Question: I have something like this:

My css is:
'''
td{
font-size: medium;
font-family: Arial, Helvetica, sans-serif;
color: #271D01;
text-align: justify;
line-height: 1.3em;
font-weight: bold;
font-variant: small-caps;
min-width: 100px;
}
'''
And my gsp:
'''
...
<g:each var="it3" in="${program[it2.id]}">
<td id="c1">
<div id="c1_div"><u><g:formatDate format="HH:mm" date="${it3.prog_start}"/> - <g:formatDate format="HH:mm" date="${it3.prog_end}"/></u></div>
<div>&nbsp;</div>
<div>${it3.prog_title}</div>
</td>
</g:each>
...
'''
How can i fix the hour-range in the div, so that no matter what size 'it3.prog_title' takes, the hour will display always in the same position, and also the title starting in same position. I'm expecting to do this via-css.
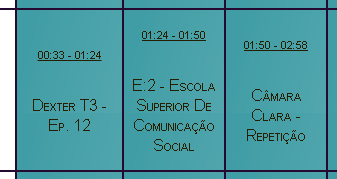
Answer: You would want to set 'vertical-align: top' on your 'TD''s, and then just setup classes for your 'div''s to have a 'margin-top' or 'top' style to get the spacing you want between 'div''s. This would also get rid of your spacer div and use CSS to position it how you want. And while I'm at it, removed the '<u>' tag as well and replaced it with CSS.
'''
td {
font-size: medium;
font-family: Arial, Helvetica, sans-serif;
color: #271D01;
text-align: justify;
line-height: 1.3em;
font-weight: bold;
font-variant: small-caps;
min-width: 100px;
vertical-align: top;
}
.time {
margin-top: 10px;
text-decoration: underline;
}
.title {
margin-top: 20px;
}
'''
'''
...
<g:each var="it3" in="${program[it2.id]}">
<td id="c1">
<div id="c1_div" class="time"><g:formatDate format="HH:mm" date="${it3.prog_start}"/> - <g:formatDate format="HH:mm" date="${it3.prog_end}"/></div>
<div class="title">${it3.prog_title}</div>
</td>
</g:each>
...
'''